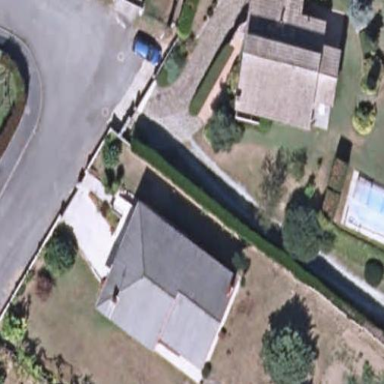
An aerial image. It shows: Simple and straightforward house.